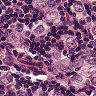
Metastatic tissue present: yes